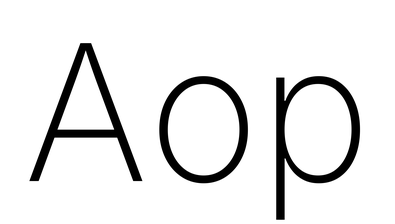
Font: Inter_ExtraLight